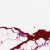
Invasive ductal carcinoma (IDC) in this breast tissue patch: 0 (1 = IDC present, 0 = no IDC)